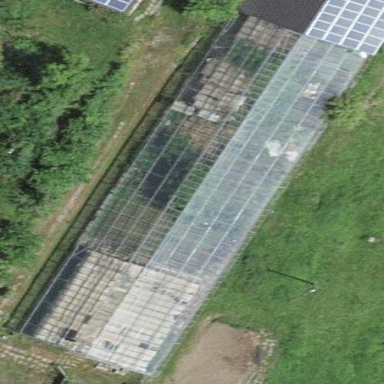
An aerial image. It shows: Greenhouse.